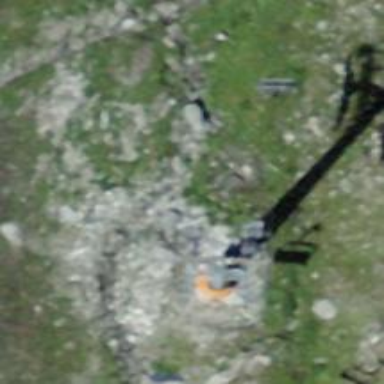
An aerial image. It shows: Pylon for aerialway.